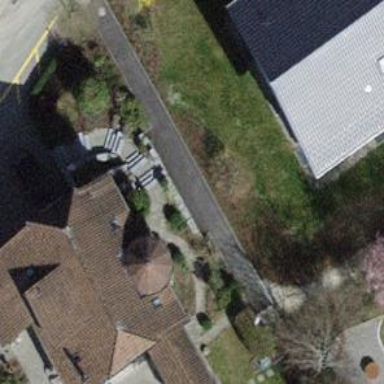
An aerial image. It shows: Residential building.